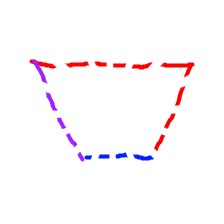
Shape: trapezoid